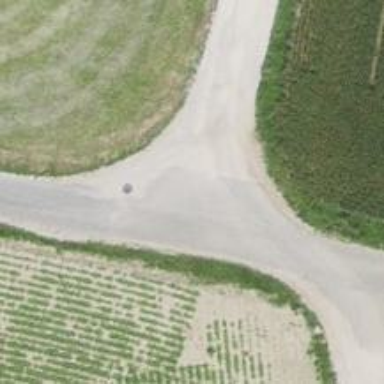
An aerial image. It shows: Service road with paved surface.